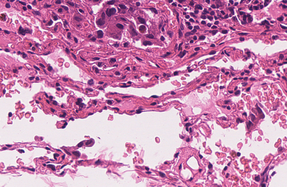
Tumor epithelial tissue: yes
Tumor-associated stroma tissue: yes
Normal tissue: no